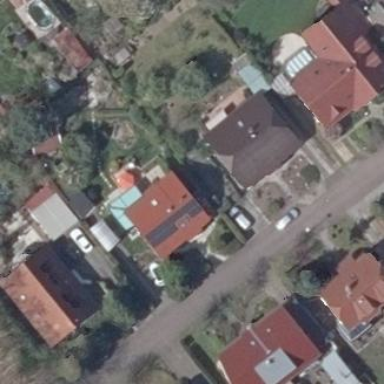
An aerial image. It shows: Simple house.